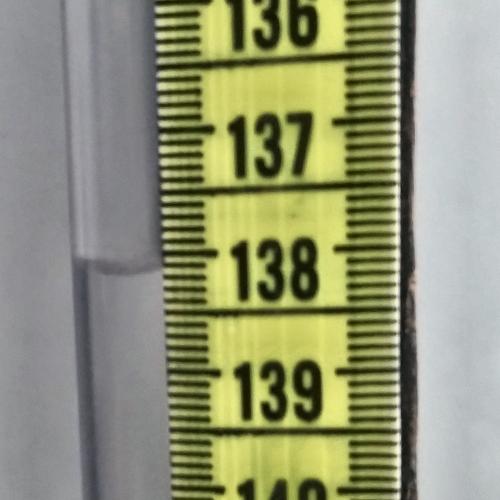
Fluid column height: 138.1 cm